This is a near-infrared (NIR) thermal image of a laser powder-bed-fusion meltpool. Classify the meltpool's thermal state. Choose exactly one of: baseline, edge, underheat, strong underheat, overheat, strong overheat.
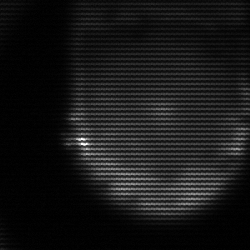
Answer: edge